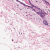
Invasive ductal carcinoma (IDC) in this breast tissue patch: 0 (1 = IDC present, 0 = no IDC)